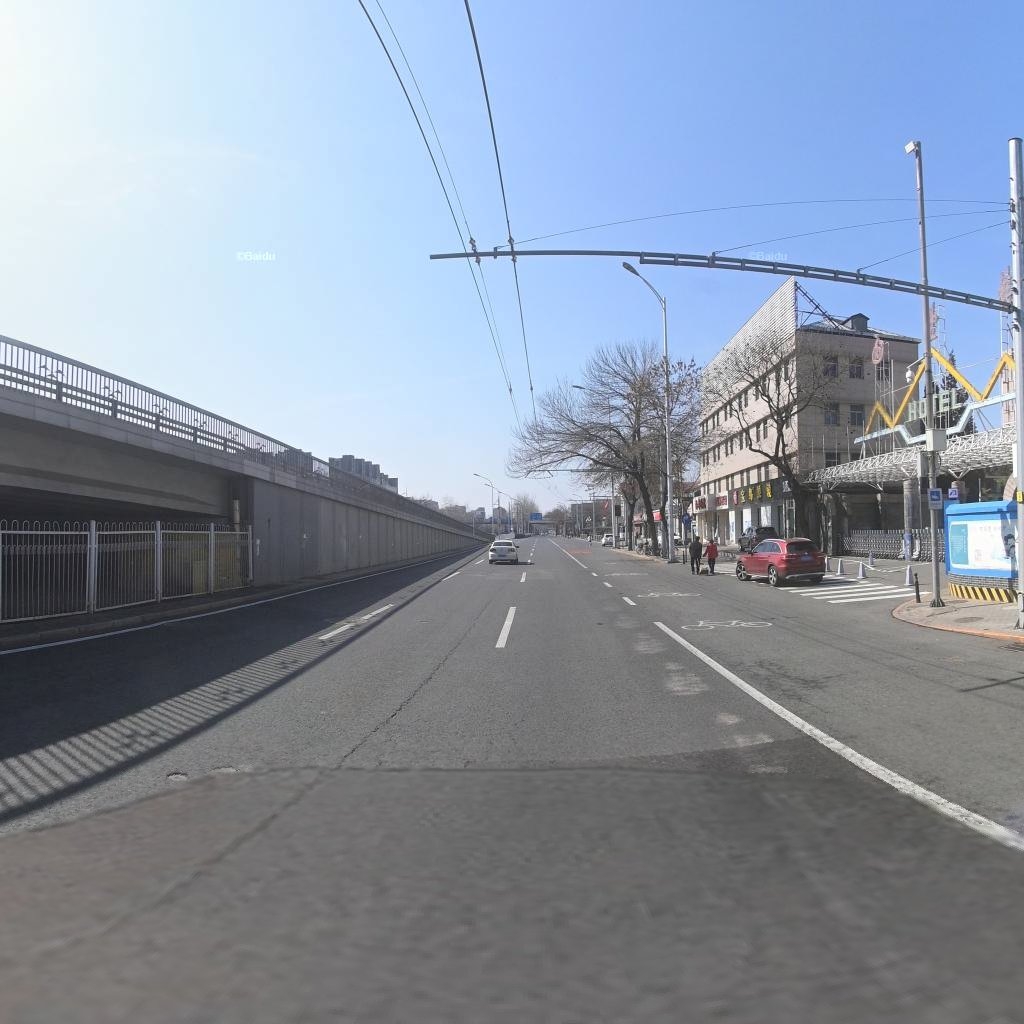
Region: Haidian
Road damage annotations: pothole, pothole, longitudinal crack, alligator crack